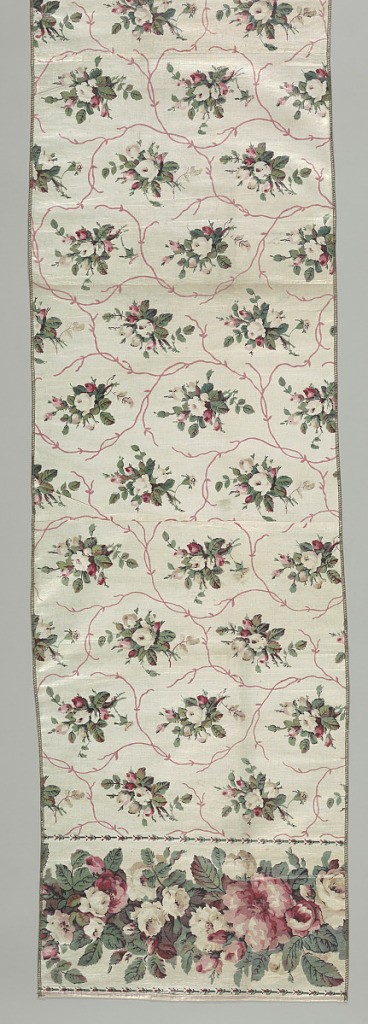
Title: Border
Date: late 19th century
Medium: cotton Technique: printed on plain weave
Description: Allover design of floral sprays in red, green and pink on off-white ground. Border with large and small flowers in red, green, and tan.